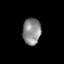
Tissue: skin
Cell type: Epithelial cells
Senescence score: 0.2055
Nuclear area (px): 478
Mean DAPI intensity: 136.979